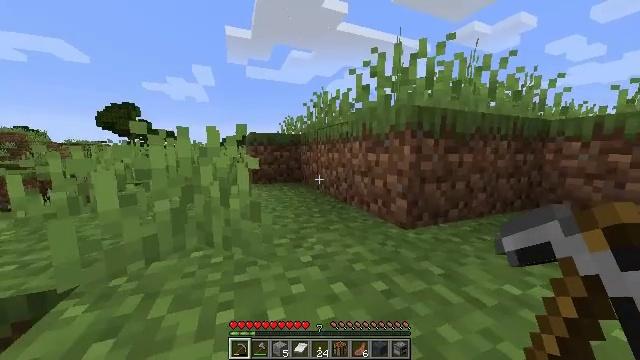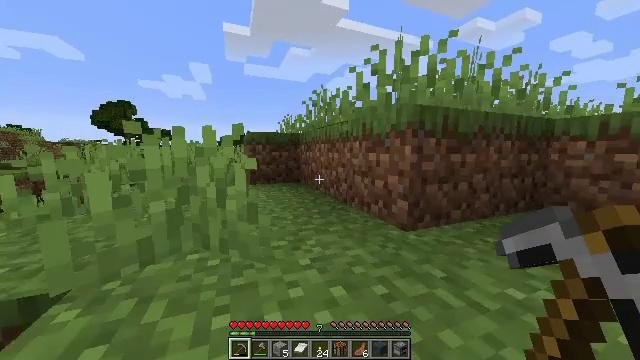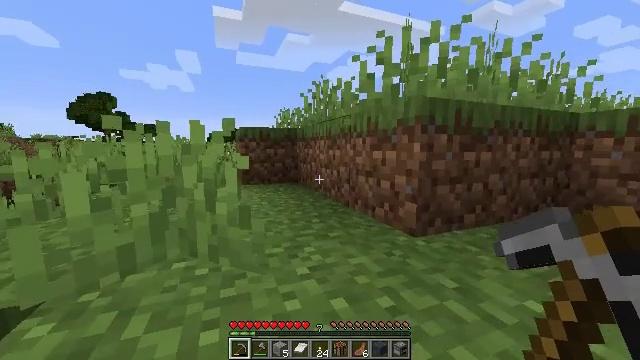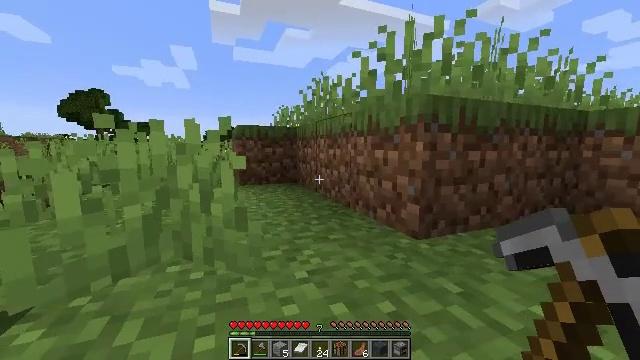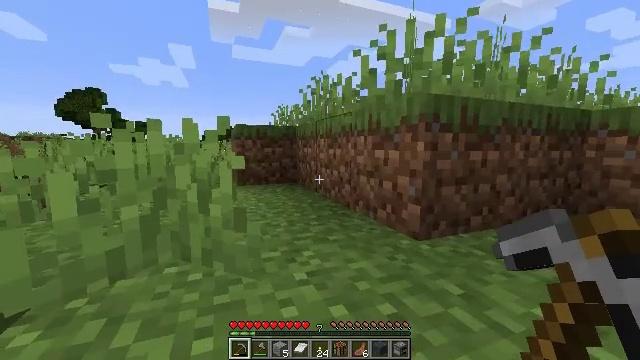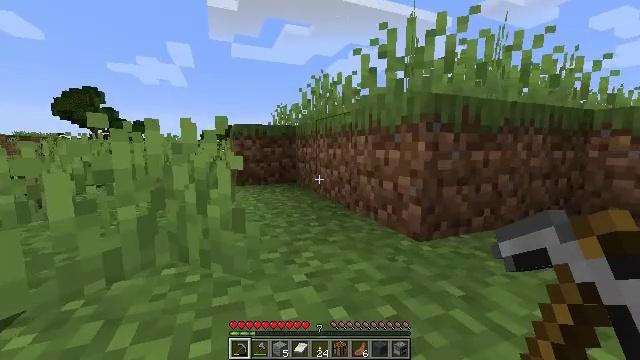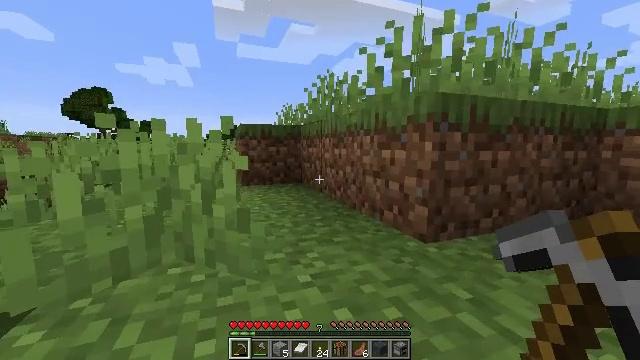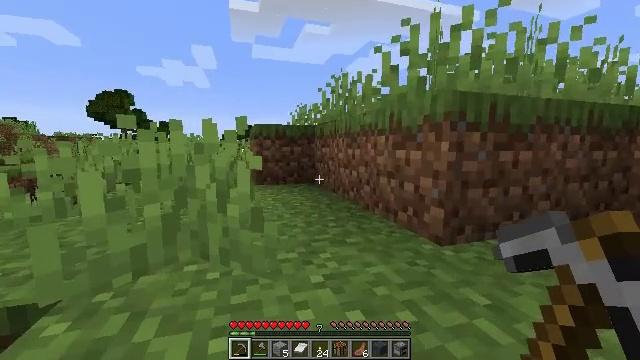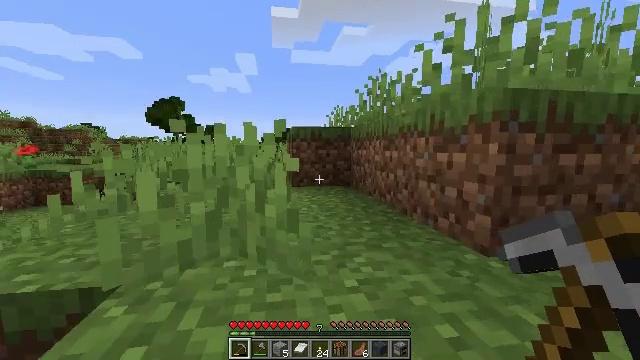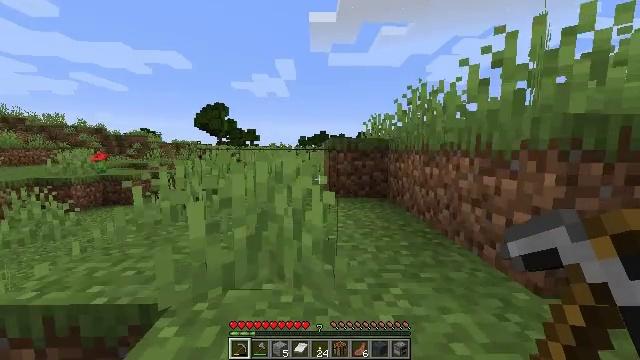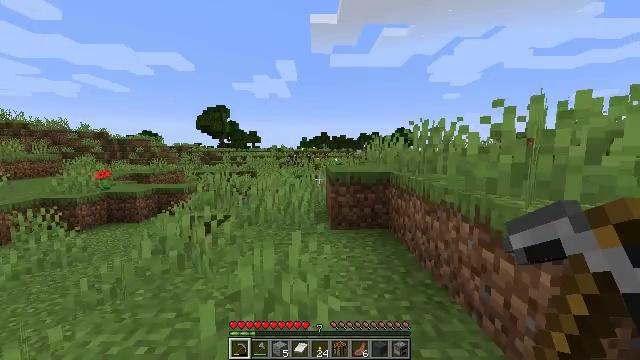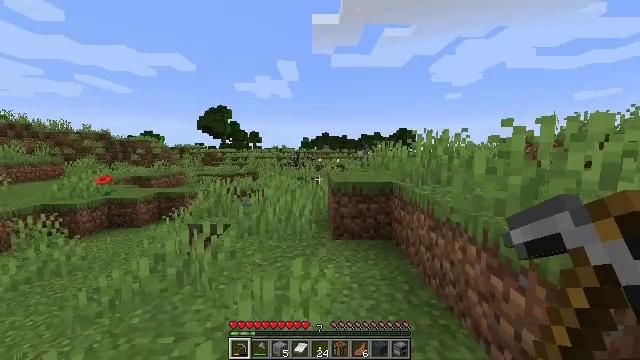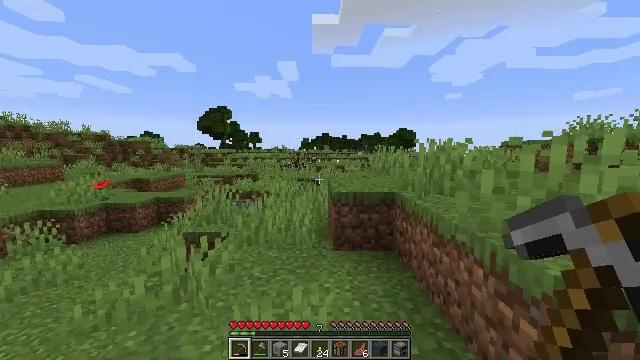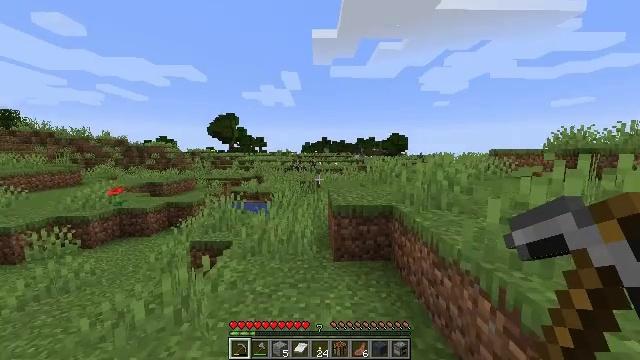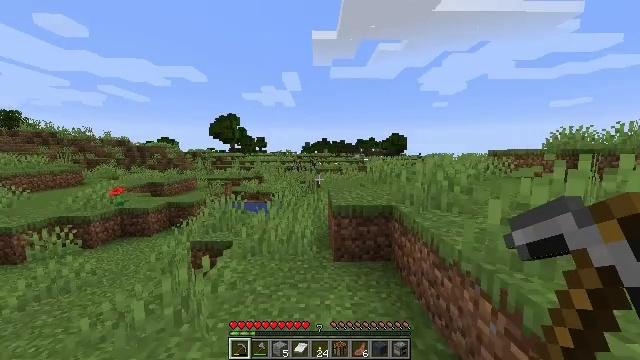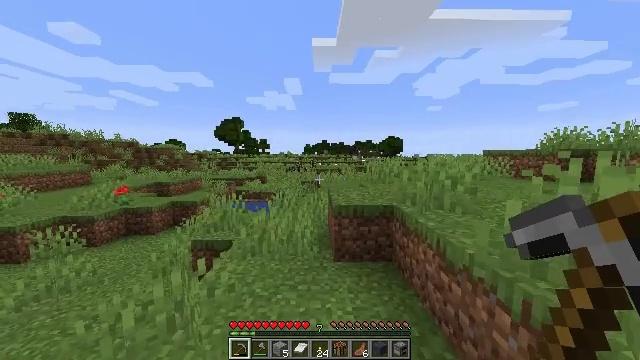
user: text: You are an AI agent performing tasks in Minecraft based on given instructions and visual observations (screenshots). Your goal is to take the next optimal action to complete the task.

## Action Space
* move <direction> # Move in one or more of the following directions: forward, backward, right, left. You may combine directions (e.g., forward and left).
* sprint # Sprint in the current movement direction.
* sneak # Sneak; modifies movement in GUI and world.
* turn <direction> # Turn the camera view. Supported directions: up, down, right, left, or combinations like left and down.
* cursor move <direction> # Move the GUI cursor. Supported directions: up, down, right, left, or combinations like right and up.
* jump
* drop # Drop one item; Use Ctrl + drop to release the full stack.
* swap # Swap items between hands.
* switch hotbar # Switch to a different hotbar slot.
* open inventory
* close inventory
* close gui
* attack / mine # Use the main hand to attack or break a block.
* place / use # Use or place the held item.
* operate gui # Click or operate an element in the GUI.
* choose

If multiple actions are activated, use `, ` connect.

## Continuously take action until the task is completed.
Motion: motion action
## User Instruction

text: Harvest a pumpkin from the field.
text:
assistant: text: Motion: move forward, sprint
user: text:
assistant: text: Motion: move forward, sprint
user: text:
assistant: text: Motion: move forward, sprint
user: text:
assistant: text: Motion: move forward, sprint
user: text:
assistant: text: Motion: move forward, sprint
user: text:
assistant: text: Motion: move forward, sprint, turn left
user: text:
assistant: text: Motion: move forward, sprint, turn left
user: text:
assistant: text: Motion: move forward, sprint, turn left
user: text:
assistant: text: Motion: move forward, sprint, turn left, jump
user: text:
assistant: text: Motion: move forward, sprint, jump
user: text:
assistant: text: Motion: move forward, sprint, jump
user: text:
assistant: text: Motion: move forward, sprint, jump
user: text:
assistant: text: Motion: move forward, sprint
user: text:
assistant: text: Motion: move forward, sprint
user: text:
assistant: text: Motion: move forward, sprint
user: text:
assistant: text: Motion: move forward, sprint
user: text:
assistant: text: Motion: move forward, sprint
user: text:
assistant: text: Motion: move forward, sprint, jump
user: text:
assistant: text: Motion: move forward, sprint, jump
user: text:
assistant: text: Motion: move forward, sprint, jump
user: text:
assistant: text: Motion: move forward, sprint, jump
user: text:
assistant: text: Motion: move forward, sprint, jump
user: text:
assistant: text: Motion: move forward, sprint, jump
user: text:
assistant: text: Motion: move forward, sprint, turn right, jump
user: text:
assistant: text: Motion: move forward, sprint, turn right, jump
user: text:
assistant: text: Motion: move forward, sprint, turn right
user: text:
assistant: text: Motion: move forward, sprint, turn right
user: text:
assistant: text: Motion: move forward, sprint, turn right
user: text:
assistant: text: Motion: move forward, sprint, turn right
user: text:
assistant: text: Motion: move forward, sprint, turn right